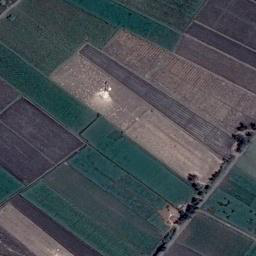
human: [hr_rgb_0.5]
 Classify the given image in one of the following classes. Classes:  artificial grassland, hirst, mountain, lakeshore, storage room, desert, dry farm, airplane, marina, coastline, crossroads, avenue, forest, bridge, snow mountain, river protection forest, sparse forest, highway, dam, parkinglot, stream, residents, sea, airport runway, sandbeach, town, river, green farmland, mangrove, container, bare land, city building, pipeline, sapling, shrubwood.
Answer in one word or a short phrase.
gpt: green farmland